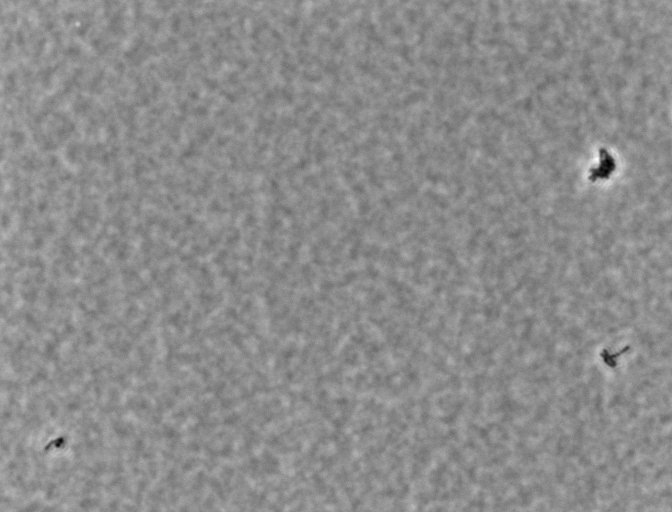
Listeria innocua